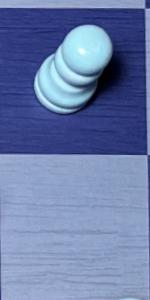
Label: Empty